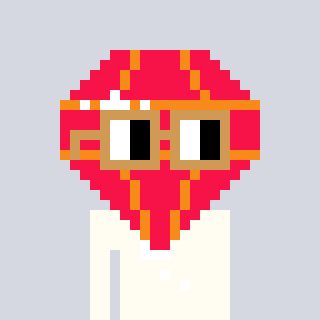
a pixel art character with square brown glasses, a red diamond-shaped head and a grayscale-colored body on a cool background